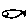
Label: fish